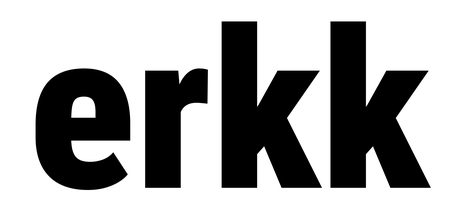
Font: Roboto_Condensed_Black